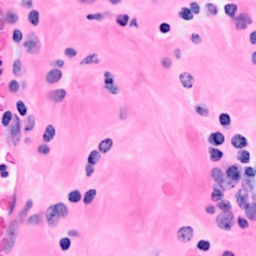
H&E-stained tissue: Breast